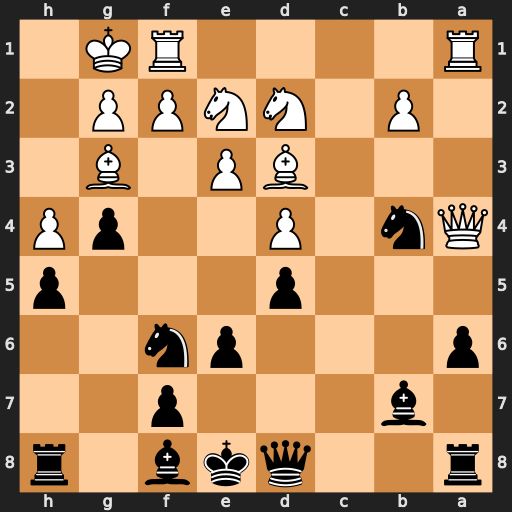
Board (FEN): r2qkb1r/1b3p2/p3pn2/3p3p/Qn1P2pP/3BP1B1/1P1NNPP1/R4RK1
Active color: b
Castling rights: kq
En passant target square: -
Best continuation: Bc6 Qb3 Nxd3 Qxd3 Bb5 Qc2 Bxe2